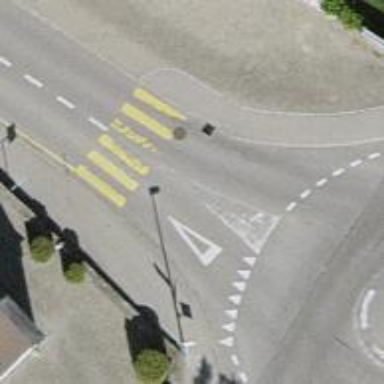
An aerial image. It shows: Zebra crossing on the road.